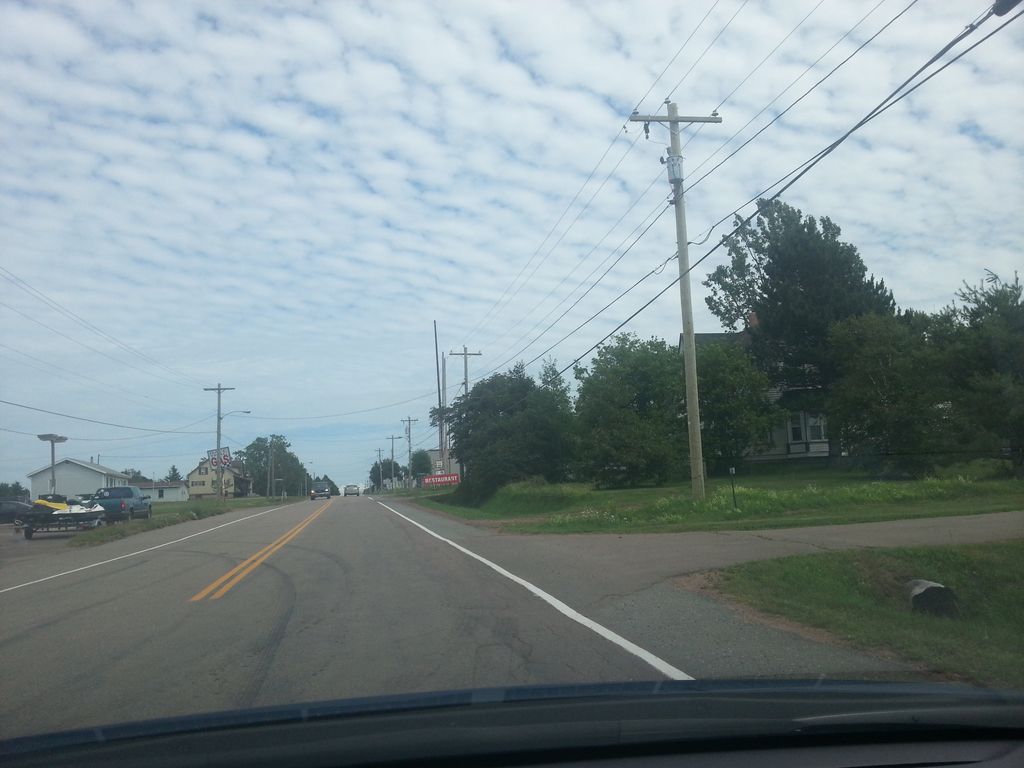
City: charlottetown